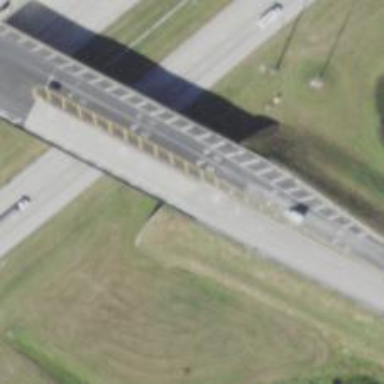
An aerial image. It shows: Primary highway crossing over bridge.